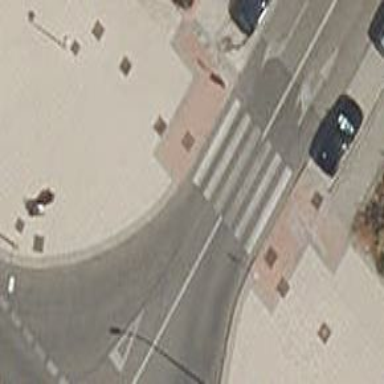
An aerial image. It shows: Zebra crossing on the road.